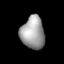
Tissue: lung
Cell type: Epithelial cells
Senescence score: 0.1944
Nuclear area (px): 754
Mean DAPI intensity: 160.302